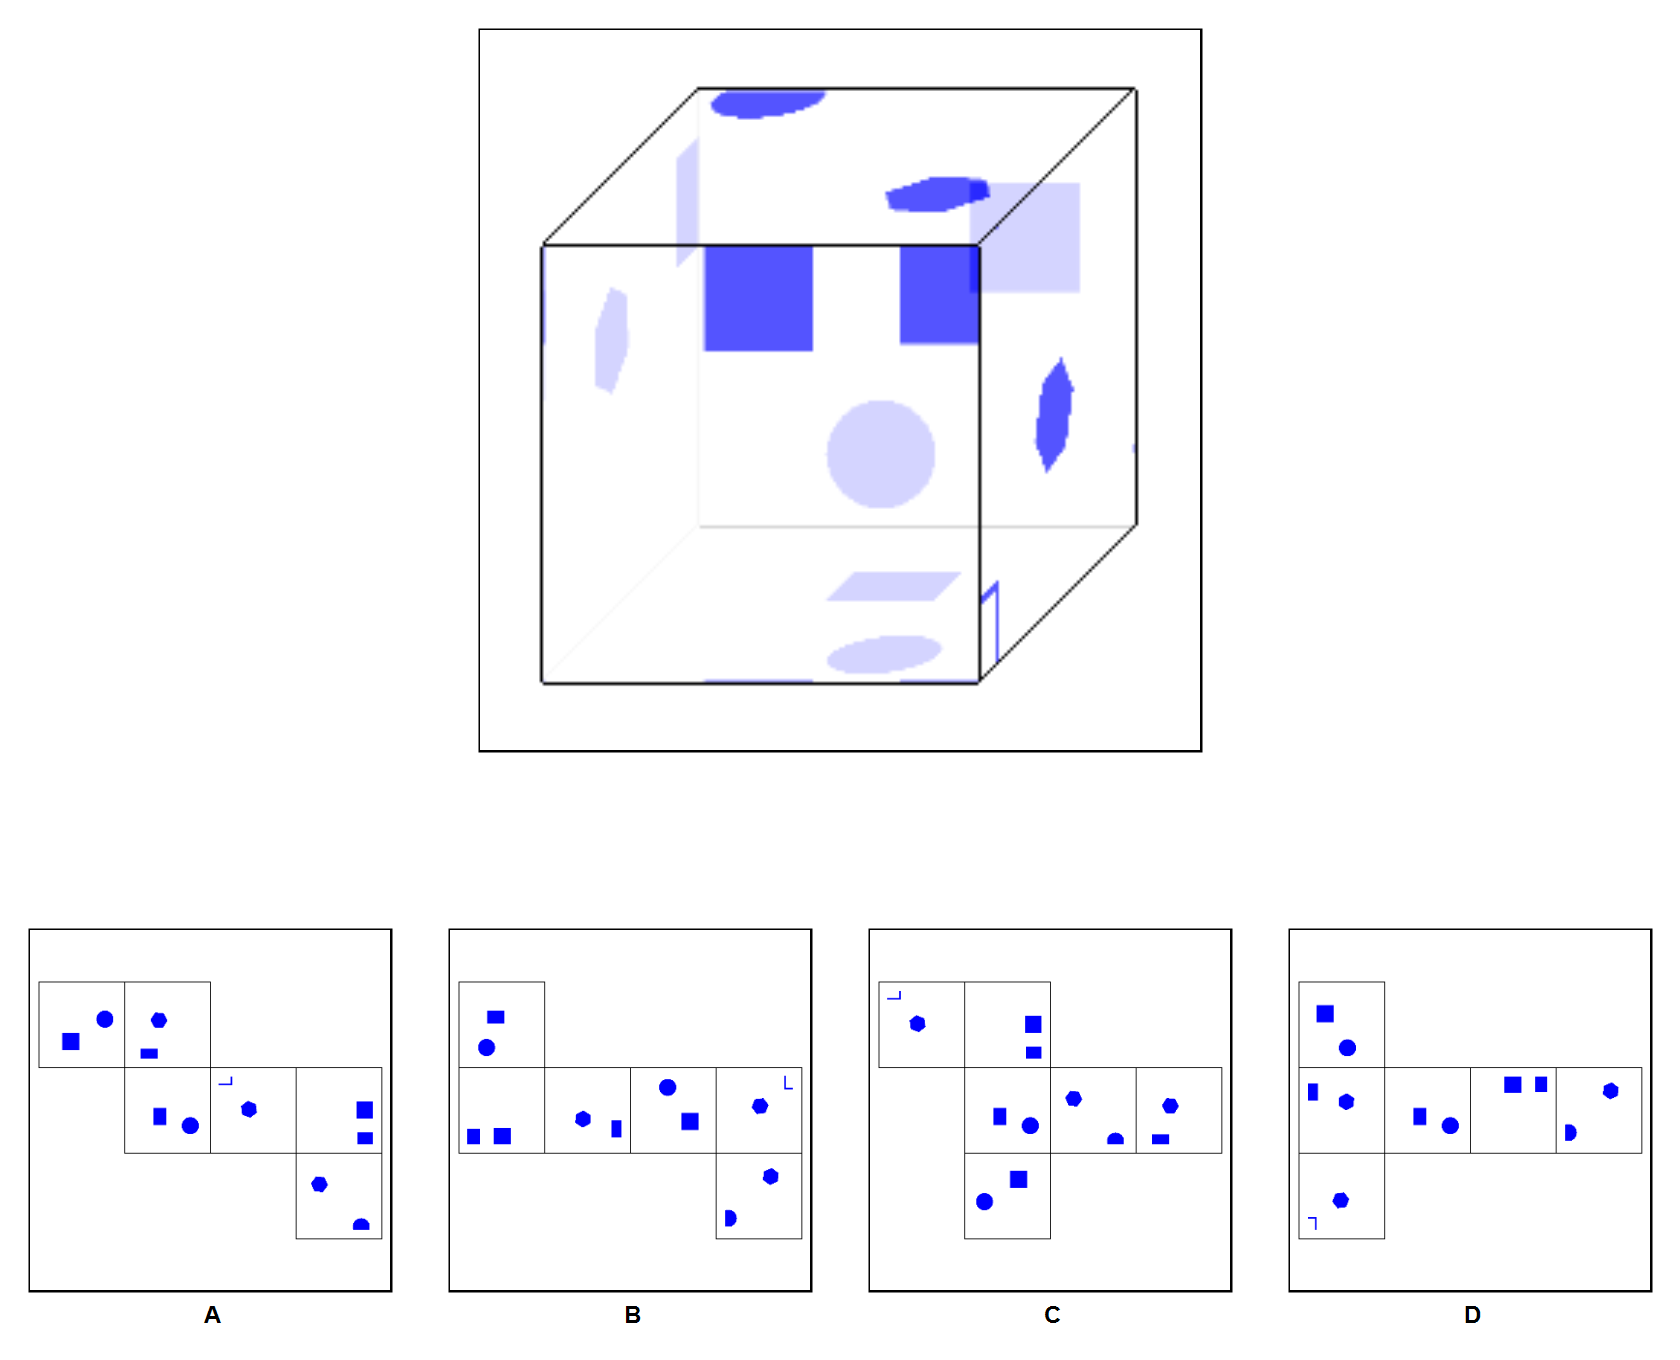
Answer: B